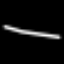
Label: line